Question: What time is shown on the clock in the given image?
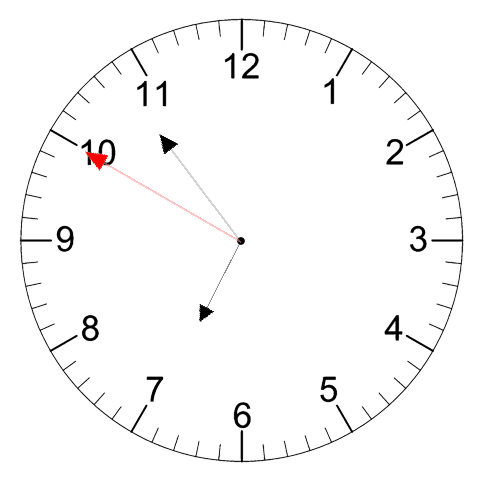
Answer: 06:53:50